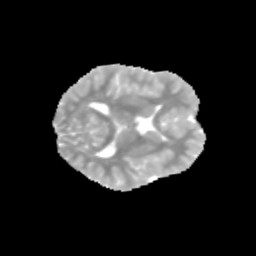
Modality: MD
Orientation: axial
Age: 12
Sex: male
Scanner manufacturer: siemens
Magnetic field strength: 3 T
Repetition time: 3.8 s
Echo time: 0.07 s